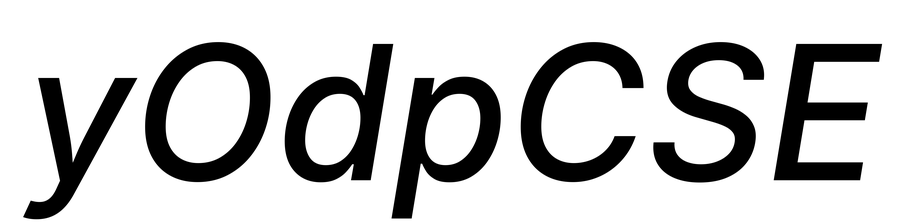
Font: Inter-Italic_Medium_Italic